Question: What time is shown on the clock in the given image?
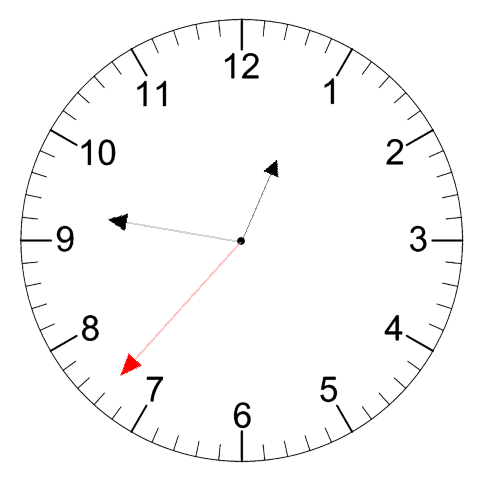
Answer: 12:46:37